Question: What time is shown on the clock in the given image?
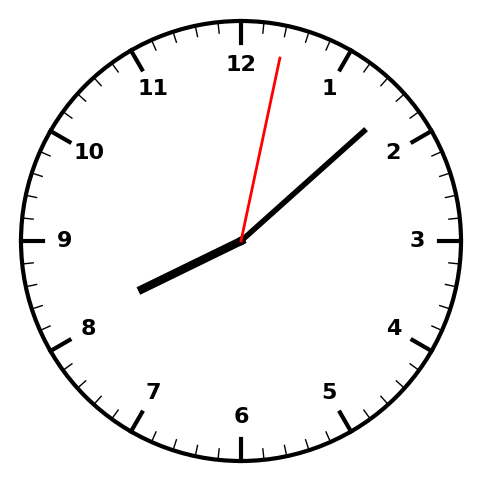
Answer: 08:08:02